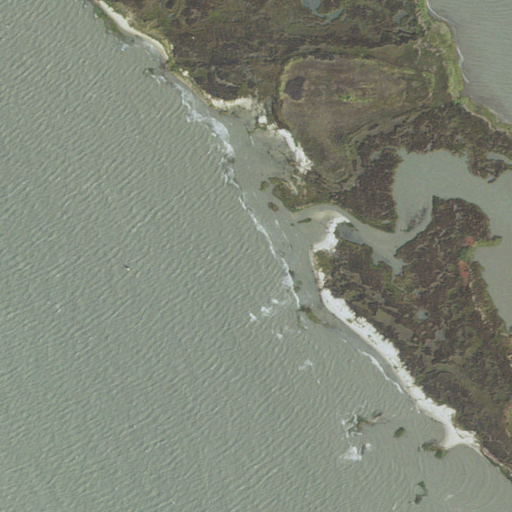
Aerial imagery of island in Virginia named Goose Island containing herbaceous wetlands, open water, and barren land